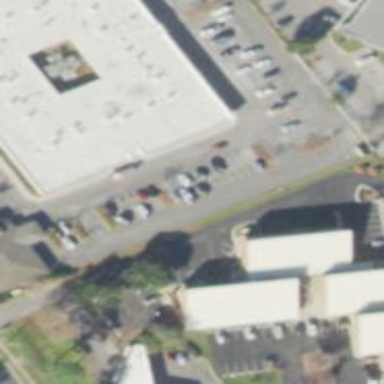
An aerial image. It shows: Parking space is available.